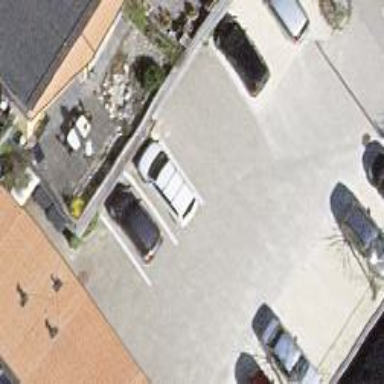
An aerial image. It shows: Parking area with surface.